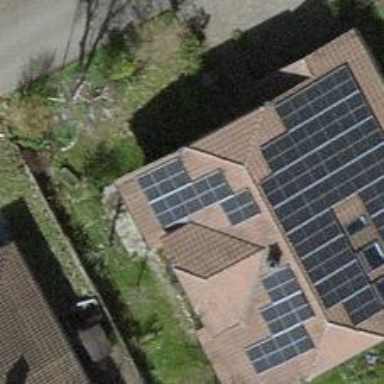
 consisting of solar photovoltaic panels."